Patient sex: M
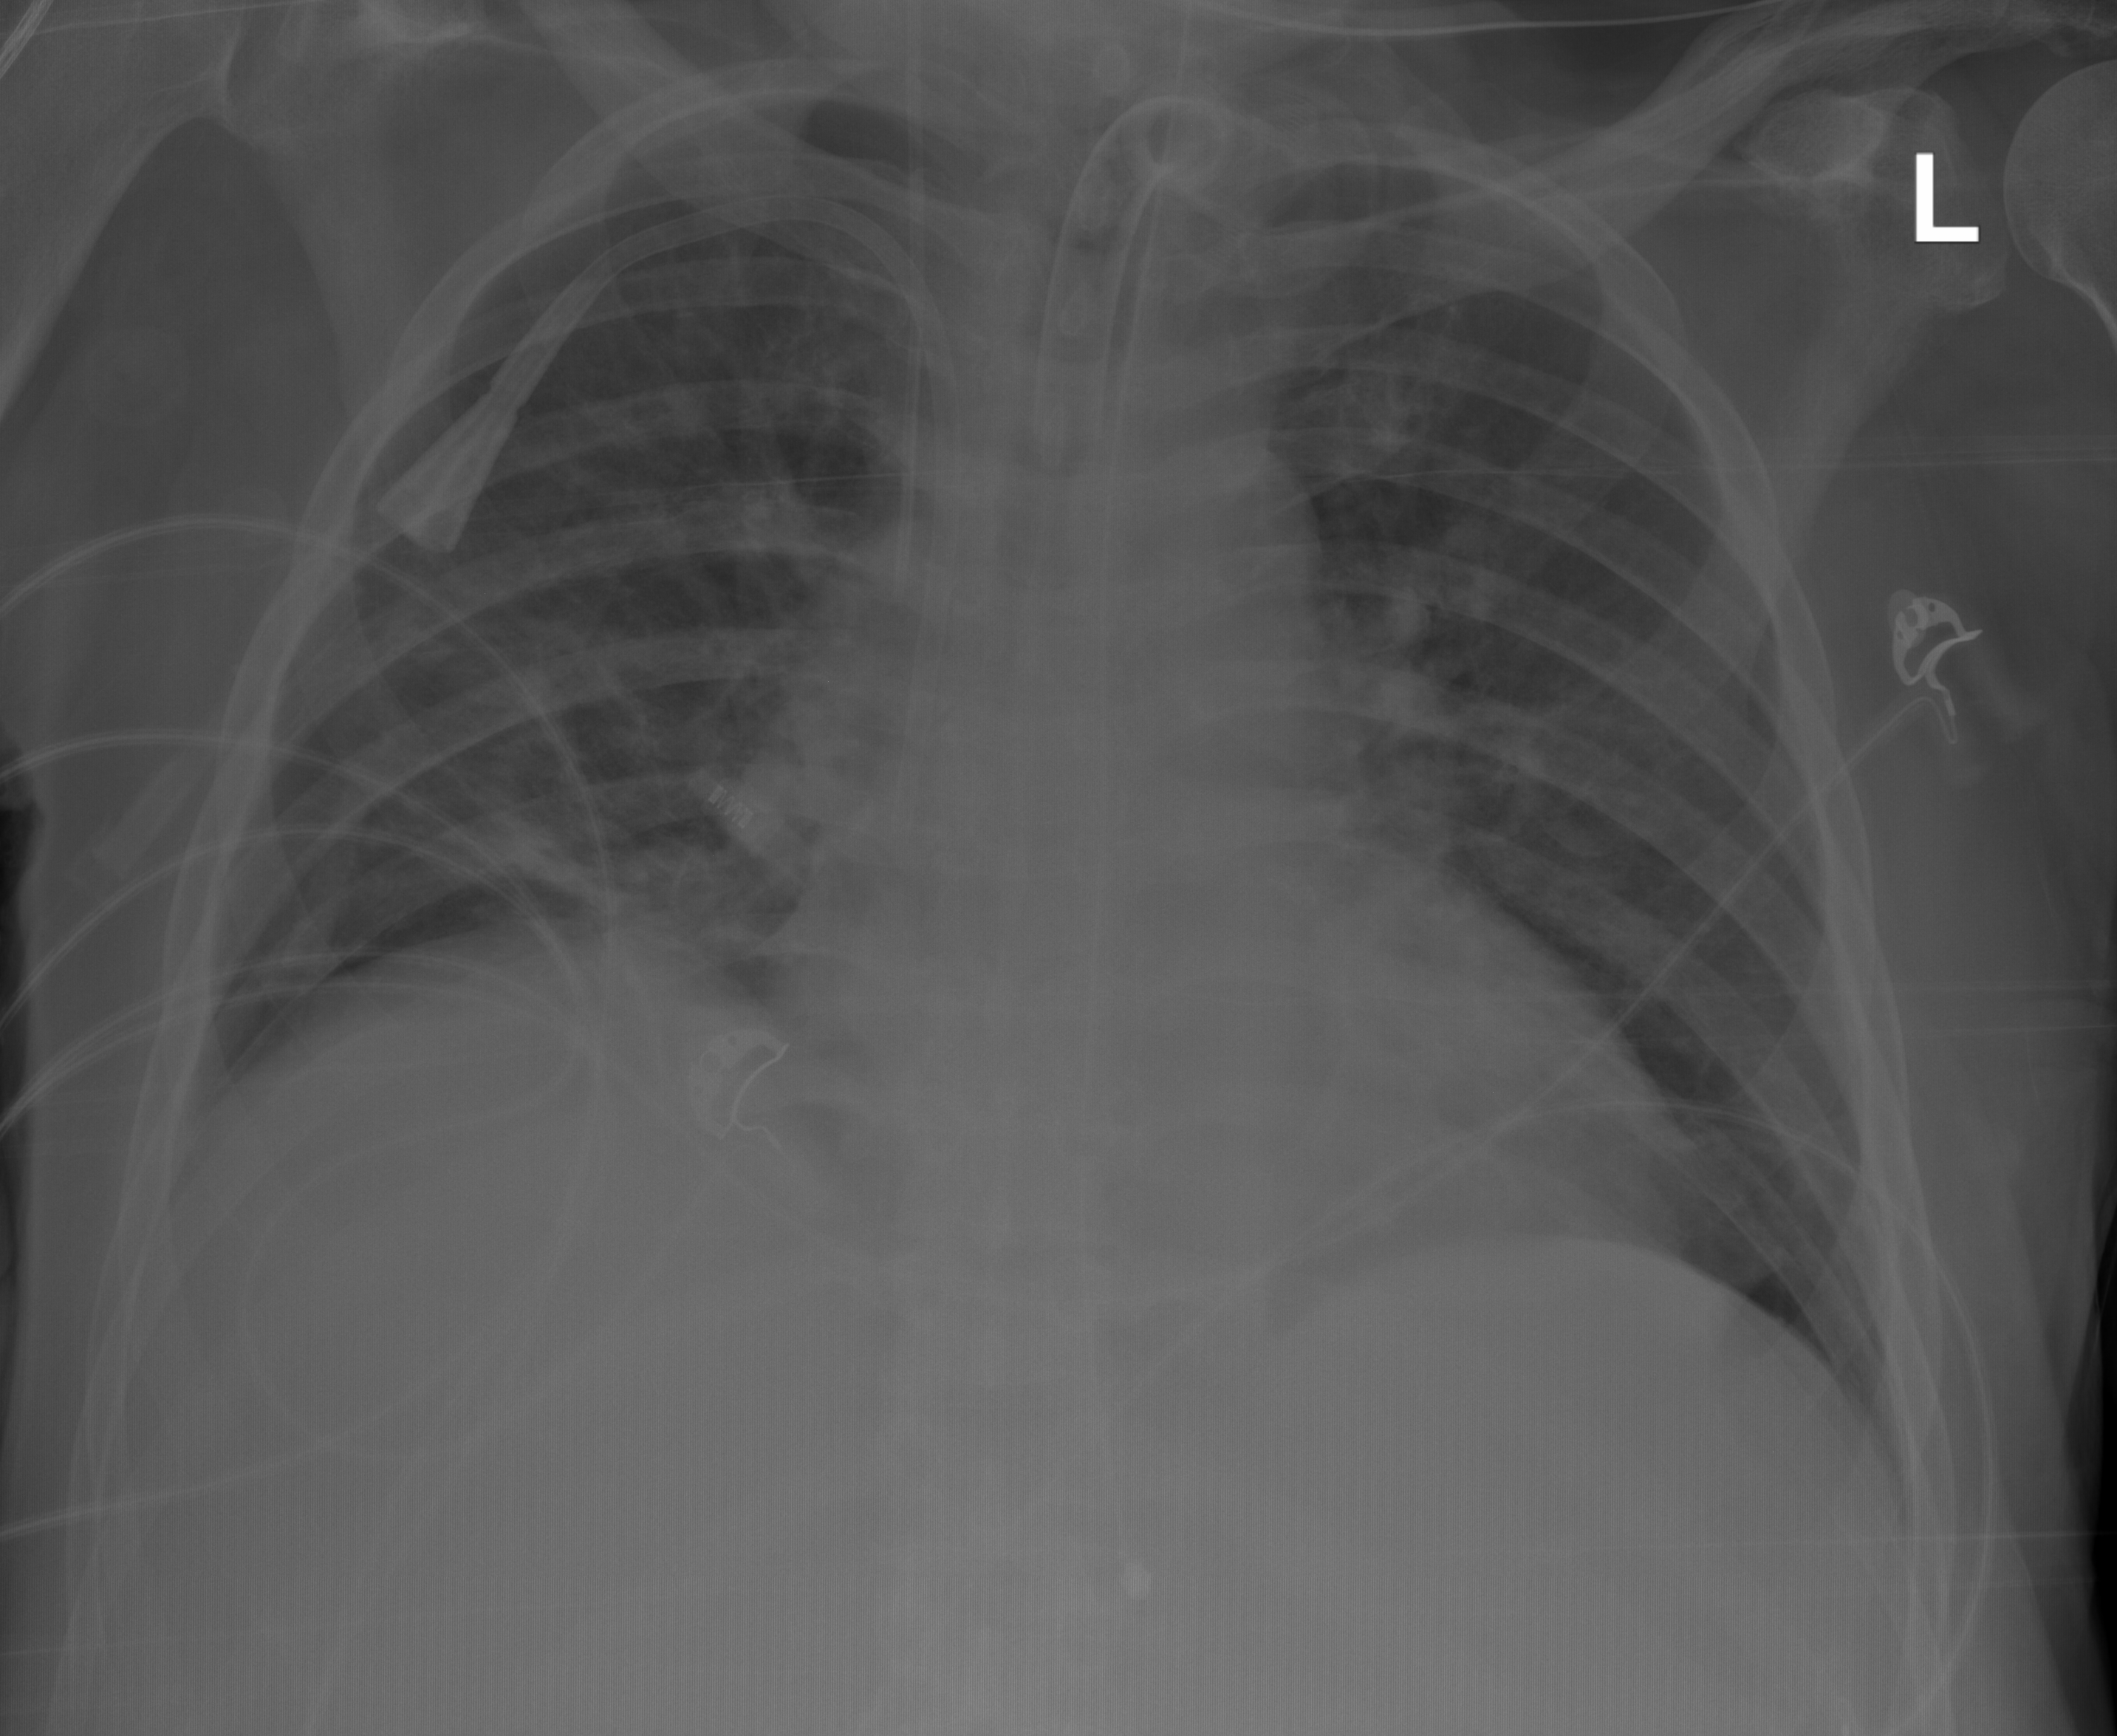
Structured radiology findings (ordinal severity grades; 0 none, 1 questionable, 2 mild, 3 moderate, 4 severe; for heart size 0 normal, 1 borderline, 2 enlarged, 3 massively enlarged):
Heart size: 2
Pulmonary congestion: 2
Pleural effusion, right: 0
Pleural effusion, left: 0
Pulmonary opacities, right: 2
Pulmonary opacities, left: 0
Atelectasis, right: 2
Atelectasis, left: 0